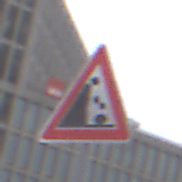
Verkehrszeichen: SteinschlagLinks
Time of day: MorningAfternoon
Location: Outdoor (Urban)
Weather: Overcast
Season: NotSpecified
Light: Natural